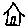
Label: house